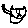
Label: cat